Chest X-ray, AP view. Patient: 63 years old, sex M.
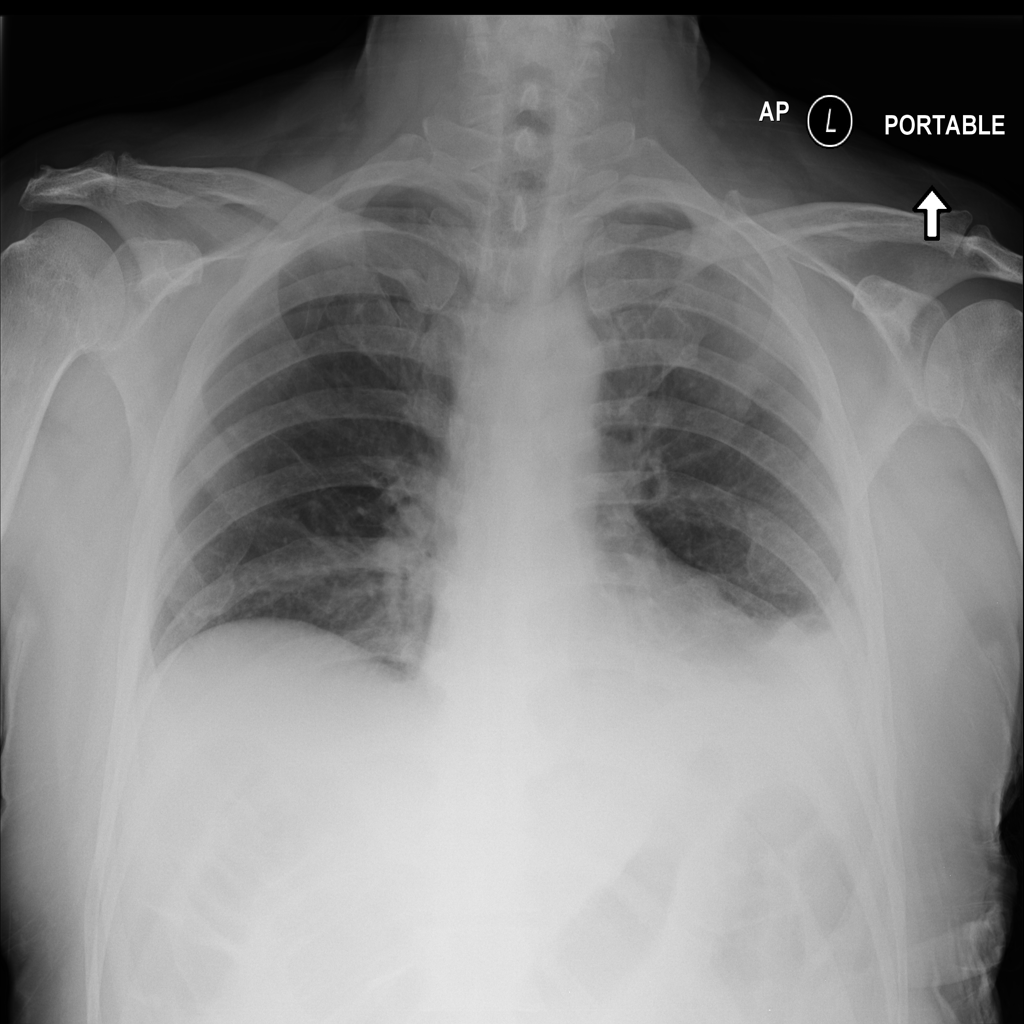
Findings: No Finding